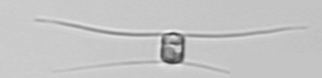
Label: Chaetoceros_similis